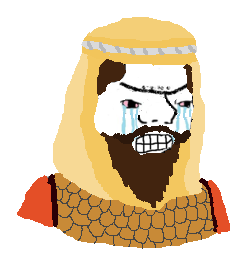
Label: 5_Zoomer